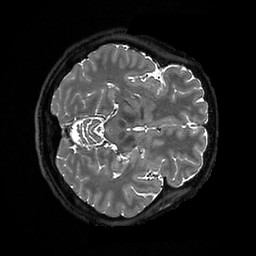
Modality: T2w
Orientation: axial
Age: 43
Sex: female
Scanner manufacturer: ge
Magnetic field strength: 3 T
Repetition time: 3.202 s
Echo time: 0.06683 s